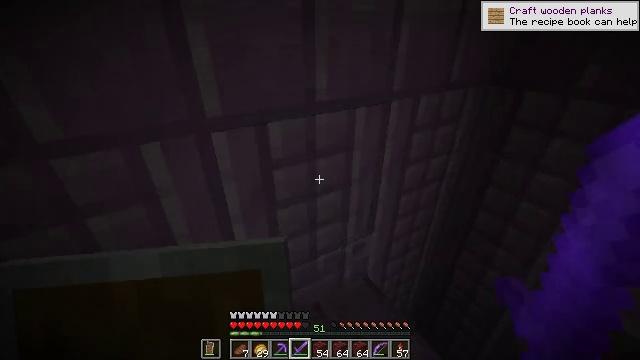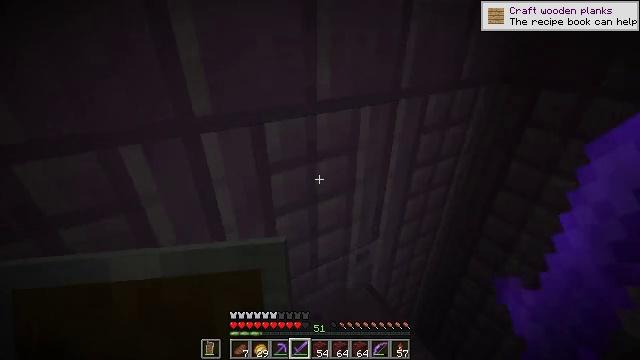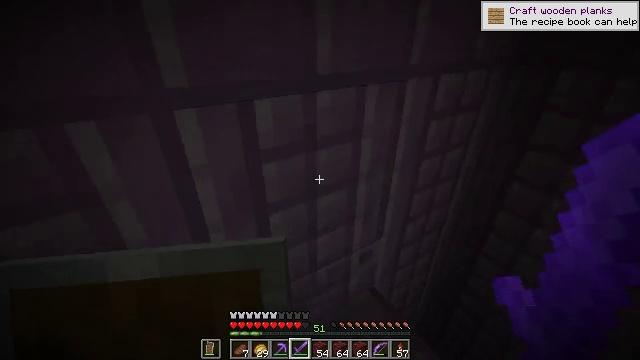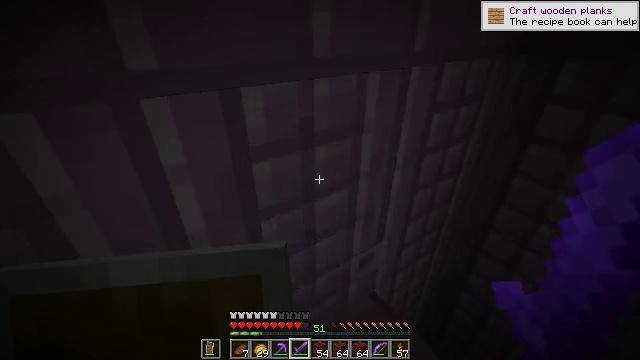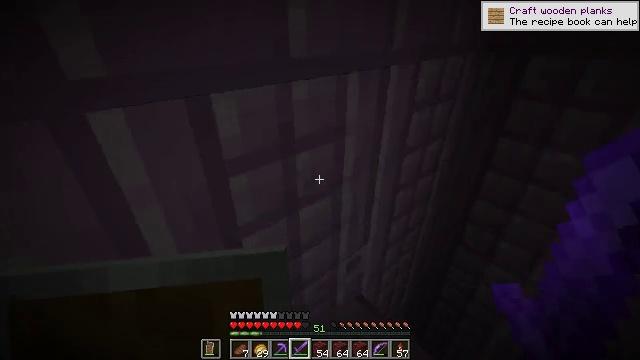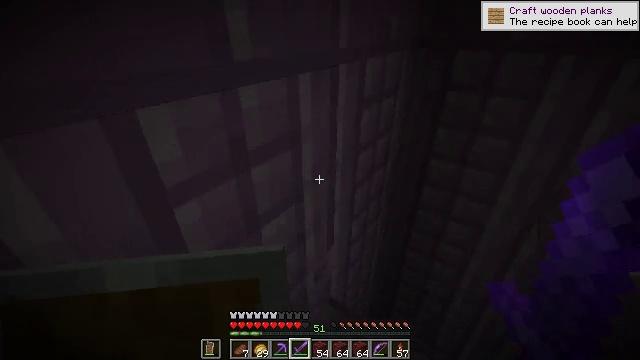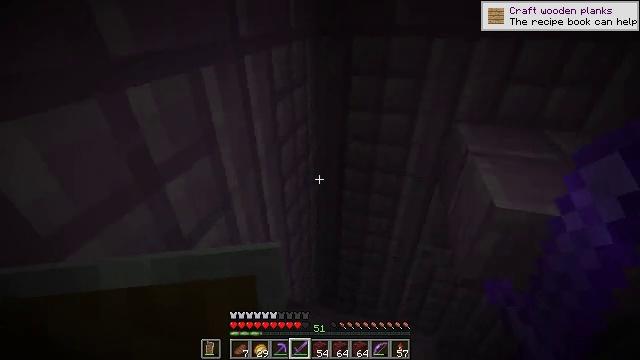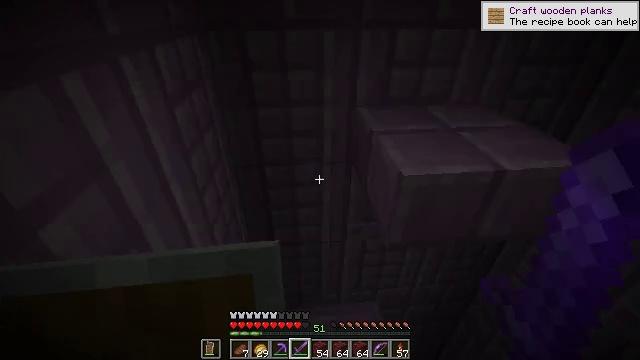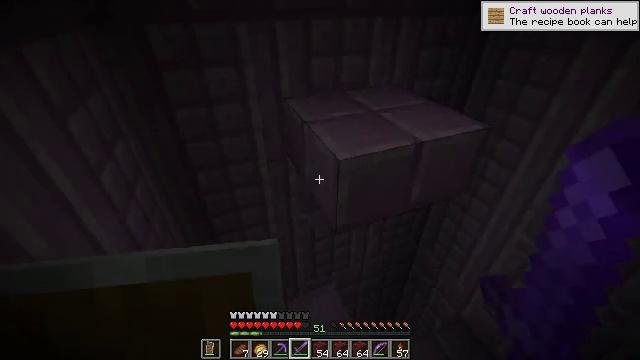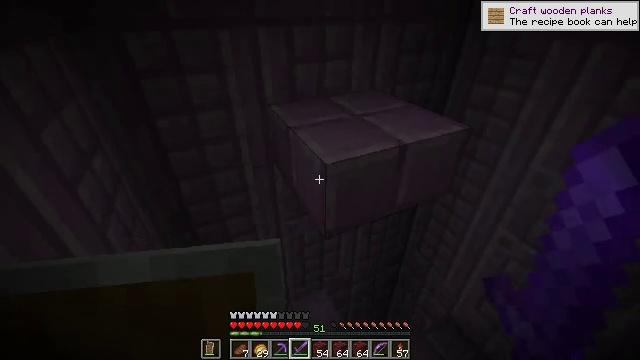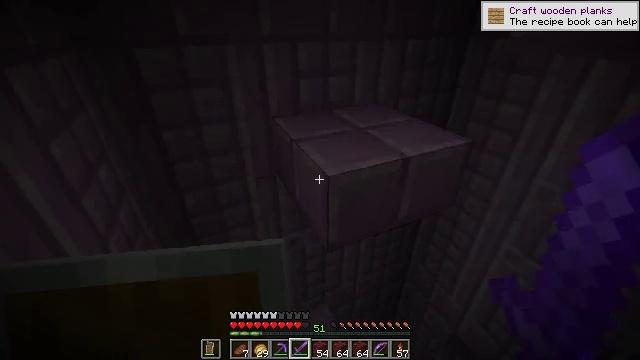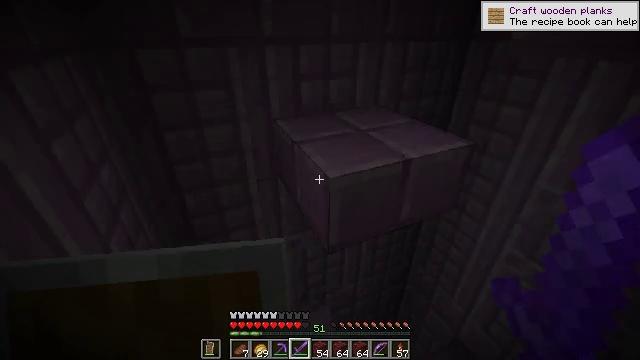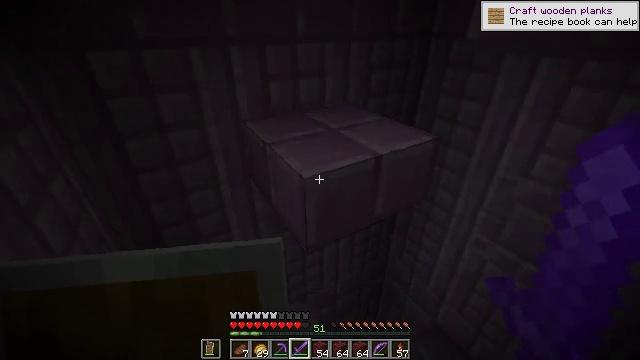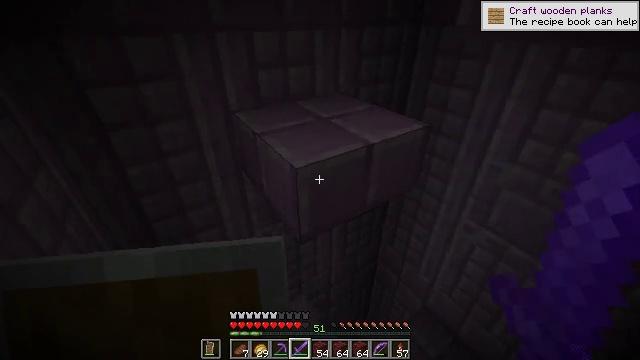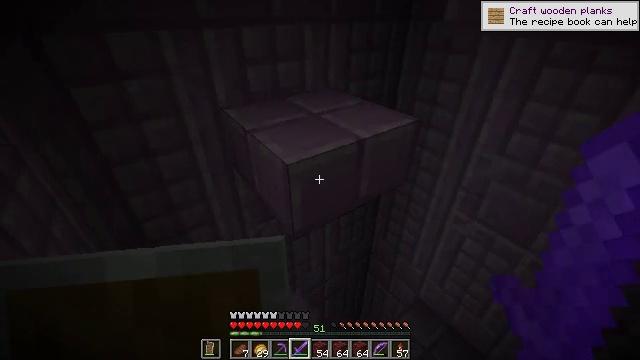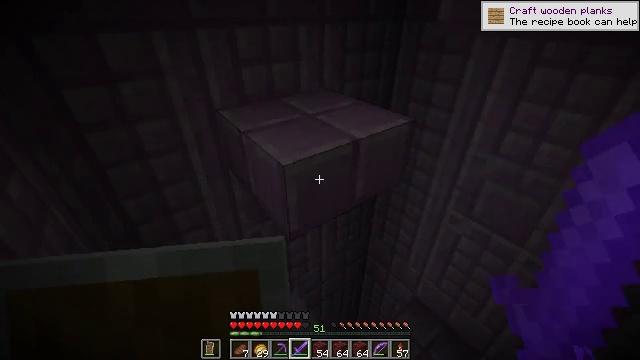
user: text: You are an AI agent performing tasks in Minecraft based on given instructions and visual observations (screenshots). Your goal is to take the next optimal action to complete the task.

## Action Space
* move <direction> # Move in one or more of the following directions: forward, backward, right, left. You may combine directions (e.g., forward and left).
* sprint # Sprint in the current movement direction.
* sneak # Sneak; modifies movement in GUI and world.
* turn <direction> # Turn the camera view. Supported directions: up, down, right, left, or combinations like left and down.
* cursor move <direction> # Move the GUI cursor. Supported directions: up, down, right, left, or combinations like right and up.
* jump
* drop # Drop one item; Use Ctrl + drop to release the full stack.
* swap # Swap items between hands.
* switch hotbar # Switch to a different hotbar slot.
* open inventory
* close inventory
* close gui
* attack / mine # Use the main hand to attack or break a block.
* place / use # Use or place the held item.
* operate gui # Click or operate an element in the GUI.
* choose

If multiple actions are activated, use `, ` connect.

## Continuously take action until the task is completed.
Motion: motion action
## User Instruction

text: Break the purpur slab from a structure.
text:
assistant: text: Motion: move forward and move left
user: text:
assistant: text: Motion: move left, turn right
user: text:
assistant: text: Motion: turn right
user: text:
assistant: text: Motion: turn right
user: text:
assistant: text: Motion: turn right
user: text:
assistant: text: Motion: turn right and down
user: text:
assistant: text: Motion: turn right
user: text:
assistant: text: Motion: turn right and down
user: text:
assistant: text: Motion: turn right and up
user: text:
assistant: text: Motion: turn up
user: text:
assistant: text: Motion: no_op
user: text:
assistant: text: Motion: turn right
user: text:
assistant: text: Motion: turn right and down
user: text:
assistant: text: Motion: turn right
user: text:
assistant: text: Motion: turn right
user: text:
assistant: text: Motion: no_op
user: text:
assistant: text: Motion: no_op
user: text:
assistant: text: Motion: no_op
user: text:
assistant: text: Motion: no_op
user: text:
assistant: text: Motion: turn left
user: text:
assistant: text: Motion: turn left
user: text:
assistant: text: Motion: turn left
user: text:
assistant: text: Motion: no_op
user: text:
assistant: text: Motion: move forward, jump
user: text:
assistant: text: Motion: move forward, jump
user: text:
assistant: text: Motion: move forward, jump
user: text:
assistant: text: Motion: move forward, jump
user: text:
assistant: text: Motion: move forward, turn right, jump
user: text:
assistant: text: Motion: move forward, turn right, jump
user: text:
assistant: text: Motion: move forward, turn right, jump